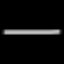
Label: line